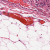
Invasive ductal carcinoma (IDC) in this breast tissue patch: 0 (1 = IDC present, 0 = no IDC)